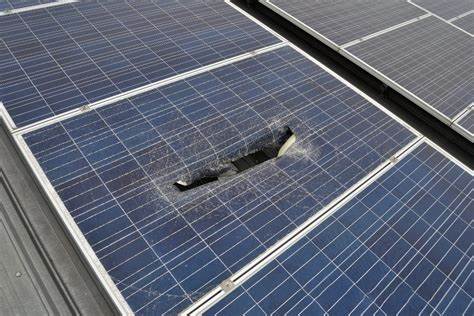
Label: Physical-Damage